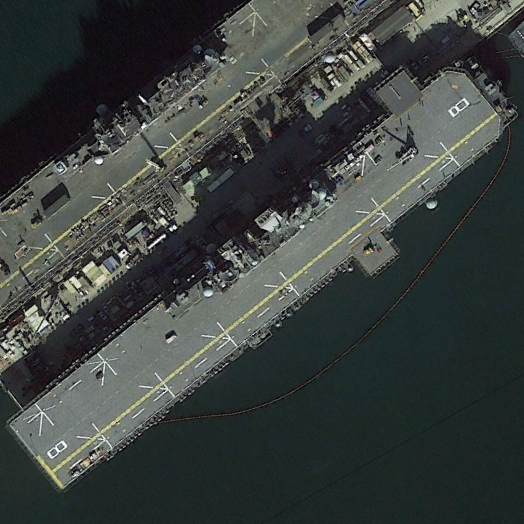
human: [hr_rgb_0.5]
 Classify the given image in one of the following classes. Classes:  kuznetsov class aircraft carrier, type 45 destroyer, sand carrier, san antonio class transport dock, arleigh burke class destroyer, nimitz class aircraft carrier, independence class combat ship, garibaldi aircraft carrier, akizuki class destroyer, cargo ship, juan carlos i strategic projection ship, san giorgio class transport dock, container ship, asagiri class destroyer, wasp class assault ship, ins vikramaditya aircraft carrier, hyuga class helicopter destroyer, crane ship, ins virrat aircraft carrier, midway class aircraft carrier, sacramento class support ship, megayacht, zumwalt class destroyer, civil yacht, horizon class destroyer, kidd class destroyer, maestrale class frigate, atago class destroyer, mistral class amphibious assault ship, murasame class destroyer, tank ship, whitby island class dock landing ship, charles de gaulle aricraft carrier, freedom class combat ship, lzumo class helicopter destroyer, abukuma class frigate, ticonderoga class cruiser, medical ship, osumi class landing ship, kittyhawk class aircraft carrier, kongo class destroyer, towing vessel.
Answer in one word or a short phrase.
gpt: Wasp class assault ship